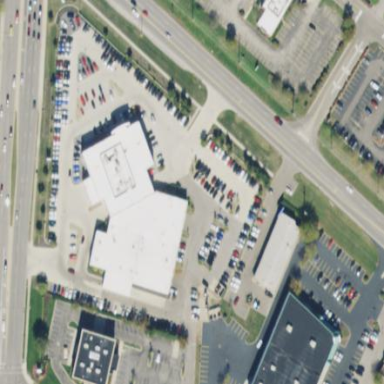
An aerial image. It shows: Retail area.